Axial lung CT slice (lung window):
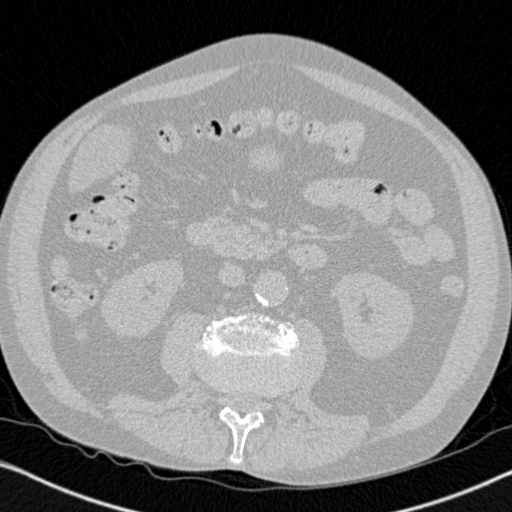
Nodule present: no